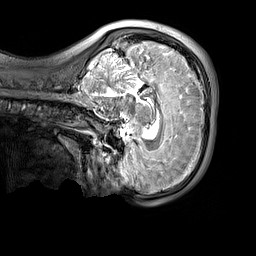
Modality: T2w
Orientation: sagittal
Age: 12
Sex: male
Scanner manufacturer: siemens
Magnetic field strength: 3 T
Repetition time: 3.2 s
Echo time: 0.408 s